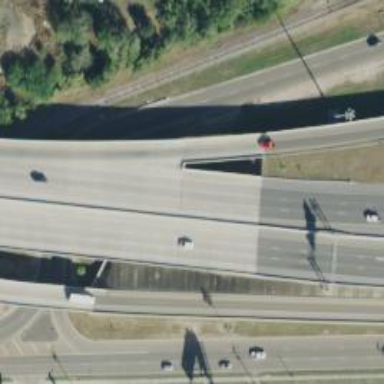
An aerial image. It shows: Trestle bridge on motorway link.